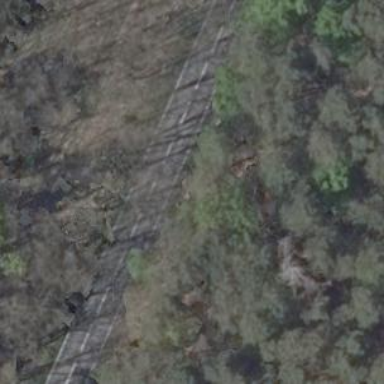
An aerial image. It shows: Unclassified road.